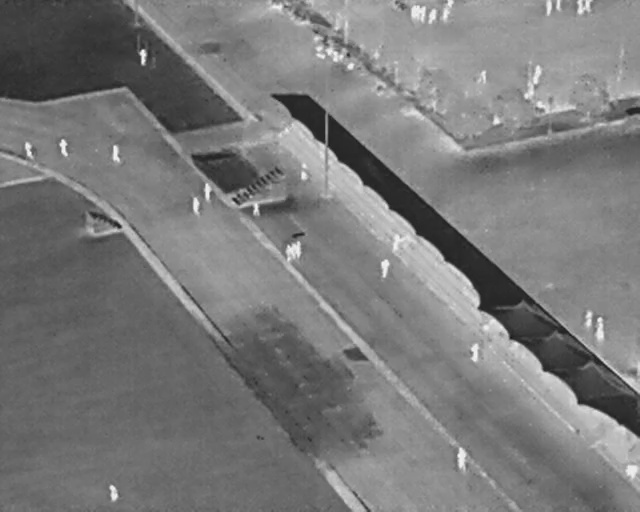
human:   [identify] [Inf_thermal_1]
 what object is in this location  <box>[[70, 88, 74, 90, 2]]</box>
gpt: <ref>1 medium person at the bottom right</ref>